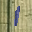
Label: 1